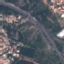
Label: Highway